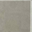
Piece: xx